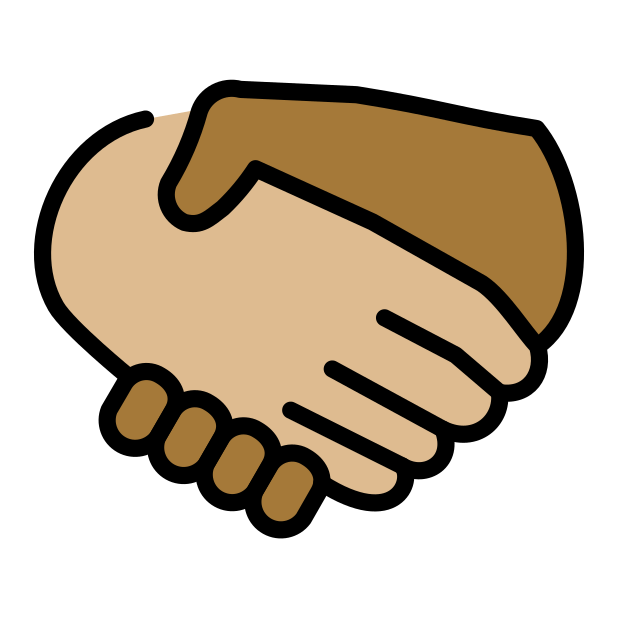
handshake: medium-light skin tone, medium-dark skin tone